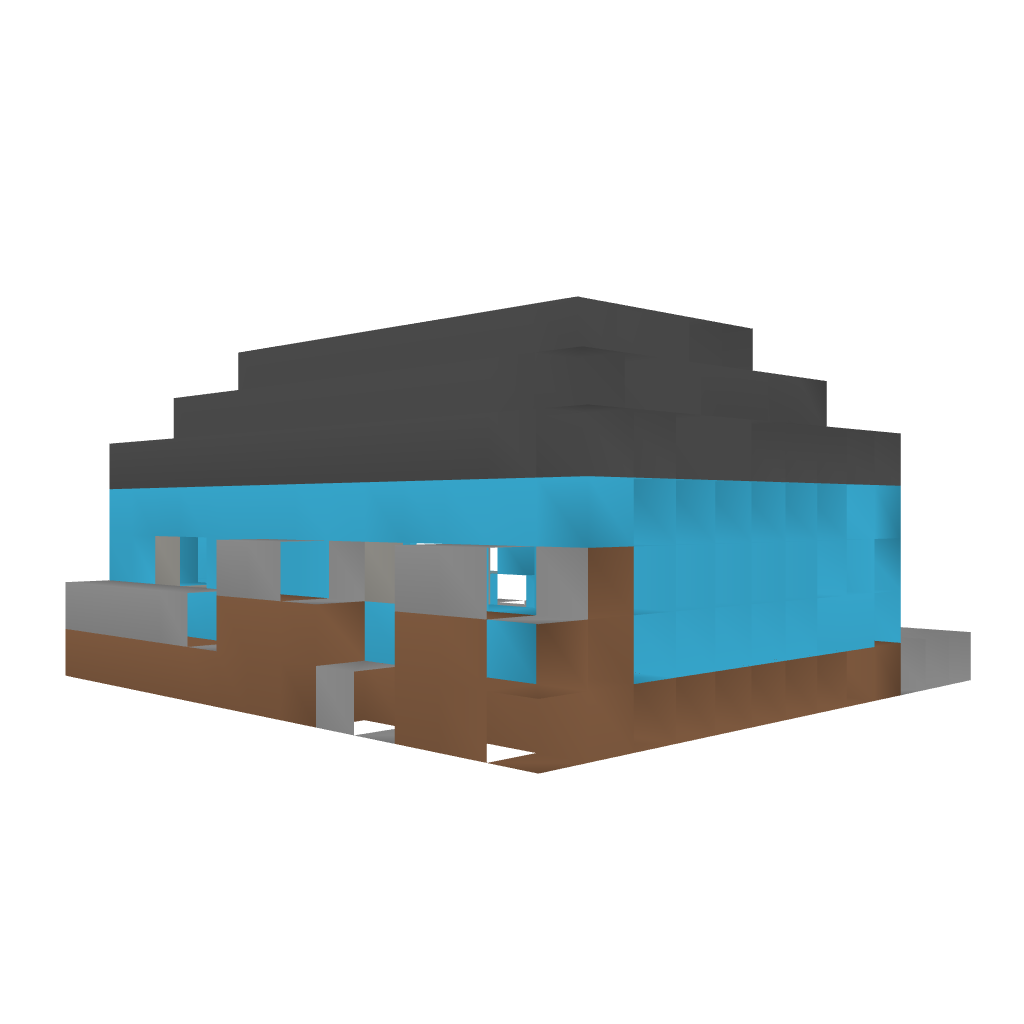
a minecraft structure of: Kleine Hütte